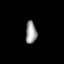
Tissue: lung
Cell type: Myeloid cells
Senescence score: 0.243
Nuclear area (px): 240
Mean DAPI intensity: 157.625